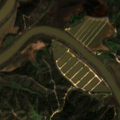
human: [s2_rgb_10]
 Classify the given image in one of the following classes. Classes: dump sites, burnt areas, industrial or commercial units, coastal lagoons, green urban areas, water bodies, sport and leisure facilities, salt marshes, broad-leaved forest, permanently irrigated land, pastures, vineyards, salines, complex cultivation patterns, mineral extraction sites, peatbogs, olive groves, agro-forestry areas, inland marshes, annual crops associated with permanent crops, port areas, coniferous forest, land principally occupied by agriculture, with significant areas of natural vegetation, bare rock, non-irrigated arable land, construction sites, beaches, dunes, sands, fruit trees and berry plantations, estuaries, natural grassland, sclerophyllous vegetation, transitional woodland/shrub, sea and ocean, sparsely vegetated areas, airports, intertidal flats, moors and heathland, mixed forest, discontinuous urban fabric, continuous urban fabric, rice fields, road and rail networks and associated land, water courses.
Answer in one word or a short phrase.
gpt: permanently irrigated land, pastures, land principally occupied by agriculture, with significant areas of natural vegetation, broad-leaved forest, inland marshes, water courses